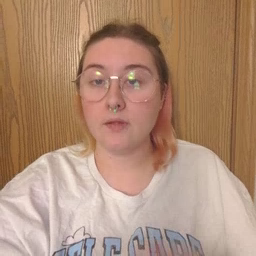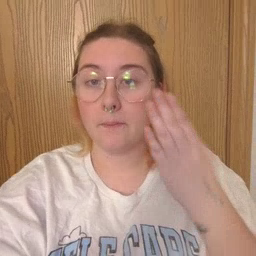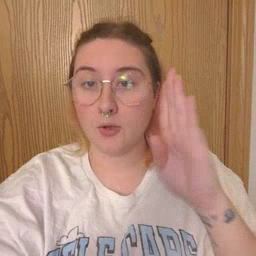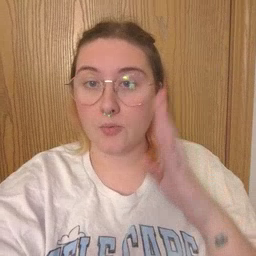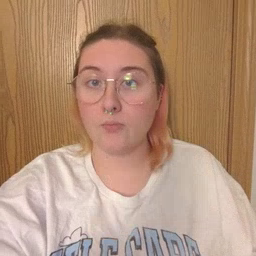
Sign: blue